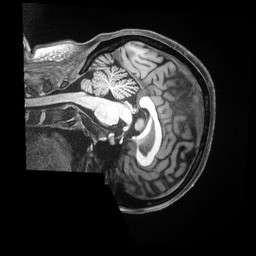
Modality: T1w
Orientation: sagittal
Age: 45
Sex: female
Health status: ill
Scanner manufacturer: siemens
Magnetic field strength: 3 T
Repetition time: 2.5 s
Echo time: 0.00181 s